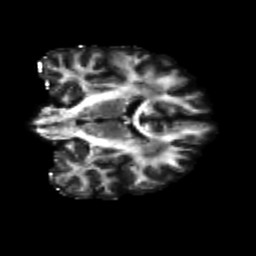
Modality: FA
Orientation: coronal
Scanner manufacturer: siemens
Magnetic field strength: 3 T
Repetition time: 4.16 s
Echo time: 0.0806 s